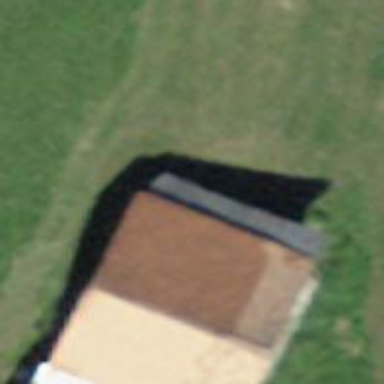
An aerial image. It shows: Rural barn.